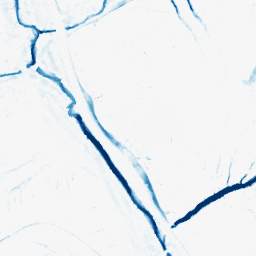
Category: morphological
Decomposition family: morphological
Decomposition parameters: operation: closing
size: 5
Upsampling method: edge_directed
Upsampling parameters: scale: 4
Upsampling scale: 4